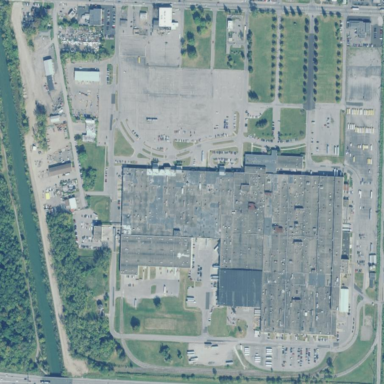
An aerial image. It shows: Historic factory.